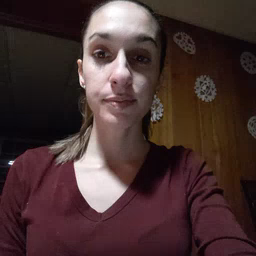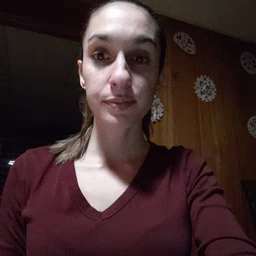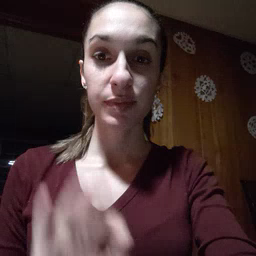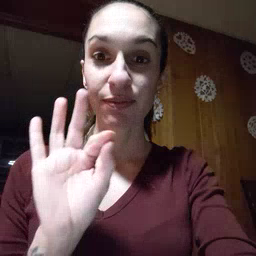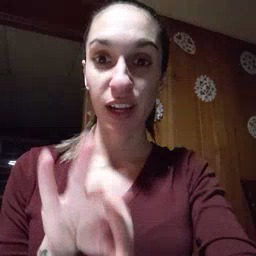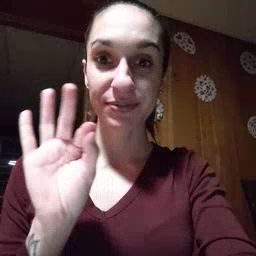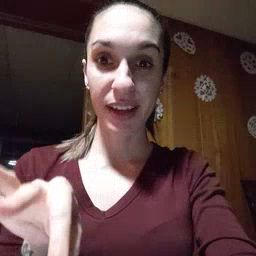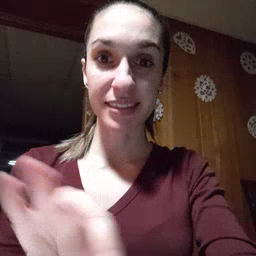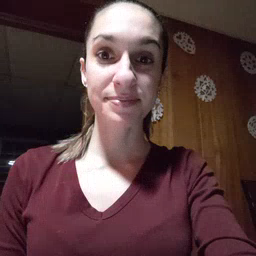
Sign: frenchfries